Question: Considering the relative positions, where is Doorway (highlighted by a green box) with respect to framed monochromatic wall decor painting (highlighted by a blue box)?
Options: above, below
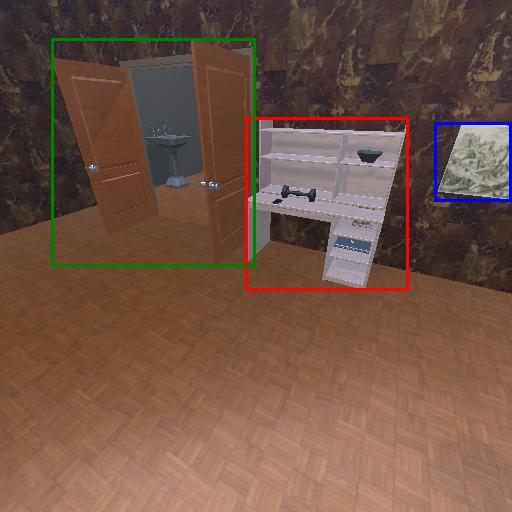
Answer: above